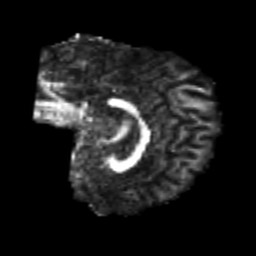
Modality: FA
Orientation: sagittal
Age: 20
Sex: male
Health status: healthy
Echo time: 0.074 s